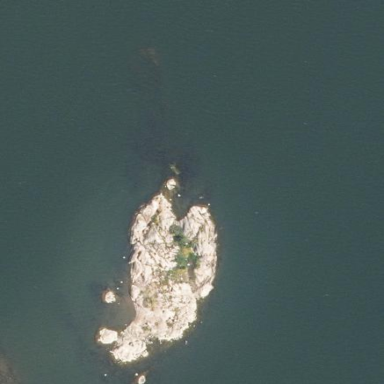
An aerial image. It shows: Islet along the coastline.